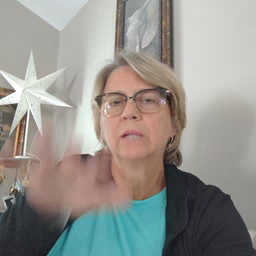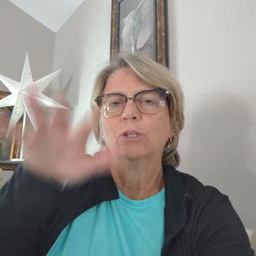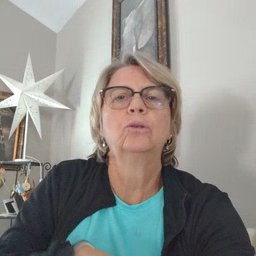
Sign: alligator